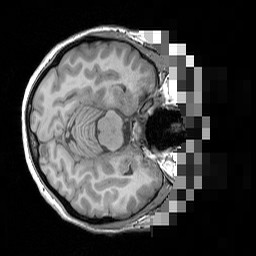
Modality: T1w
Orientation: axial
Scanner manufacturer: siemens
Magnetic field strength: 3 T
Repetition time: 1.5 s
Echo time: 0.00291 s